Question: I wrote a c++ program and when I compiled it using g++ in ansi-term, I got some strange characters displayed:

If required, the error was that i hadn't declared the variable n. How can I correct this?
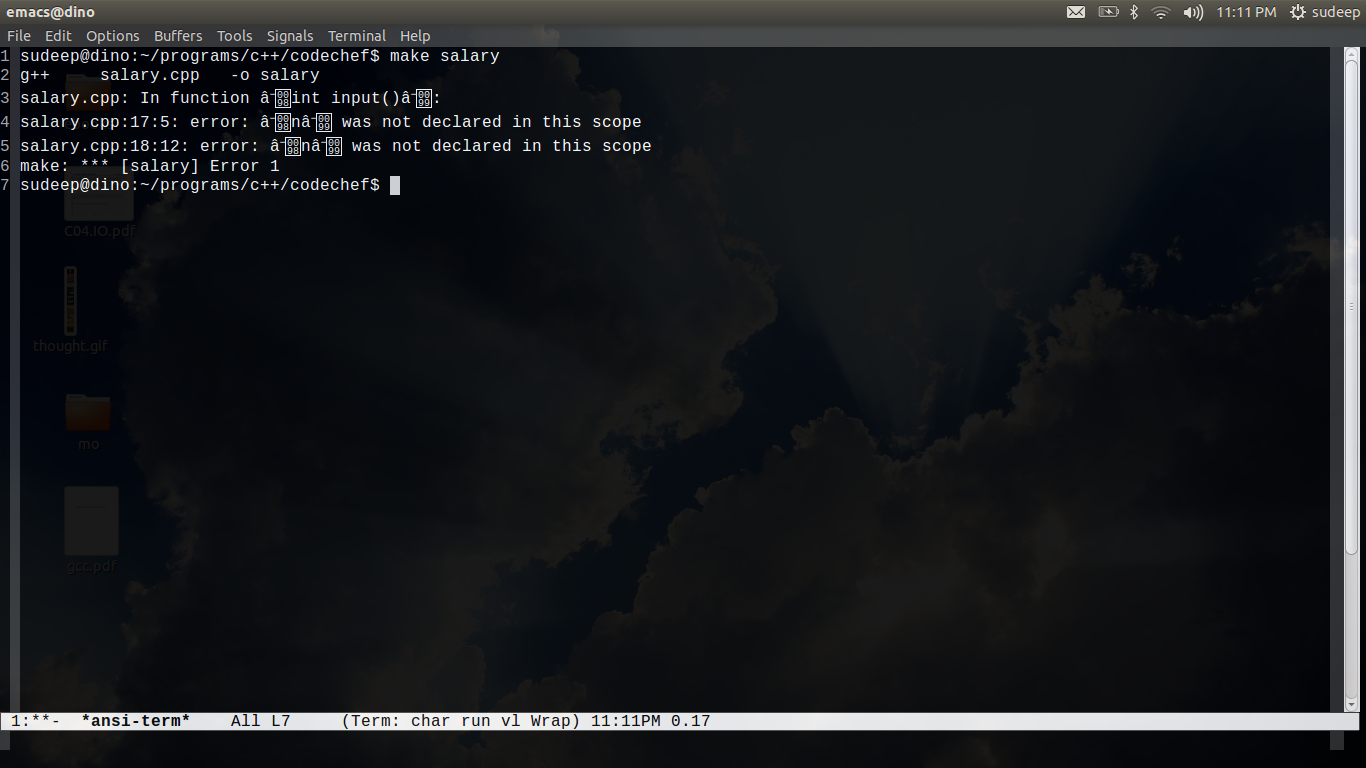
Answer: Ah! Tested this...
'''
(setq locale-coding-system 'utf-8)
(set-terminal-coding-system 'utf-8-unix)
(set-keyboard-coding-system 'utf-8)
(set-selection-coding-system 'utf-8)
(prefer-coding-system 'utf-8)
'''
and problem solved!!!